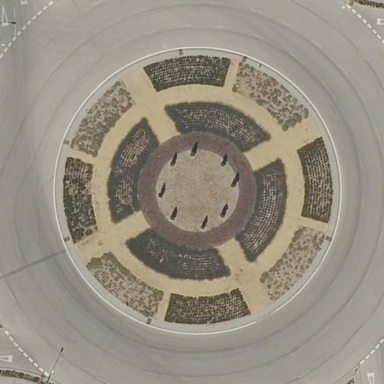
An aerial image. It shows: Residential road that intersects with roundabout.